Interaction volume radius: 10 \u00c5
Interaction volume height: 20 \u00c5
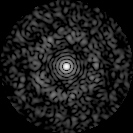
Disorder parameter: 0.8332